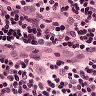
Metastatic tissue present: no